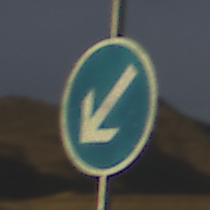
Verkehrszeichen: VorgeschriebeneVorbeifahrtLinks
Umgebung: Outdoor, Nature
Tageszeit: SunriseSunset
Wetter: PartlyCloudy
Licht: Natural
Jahreszeit: NotSpecified
Kontrast: HighContrast